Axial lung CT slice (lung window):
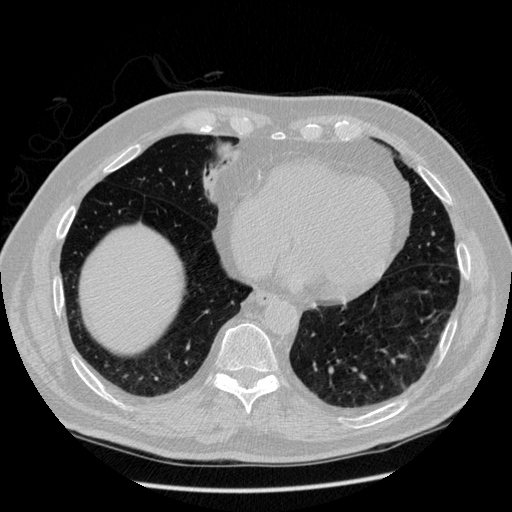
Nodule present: no